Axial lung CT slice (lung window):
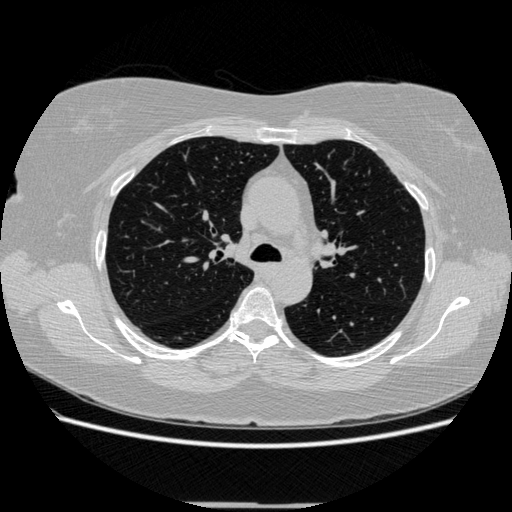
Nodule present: no